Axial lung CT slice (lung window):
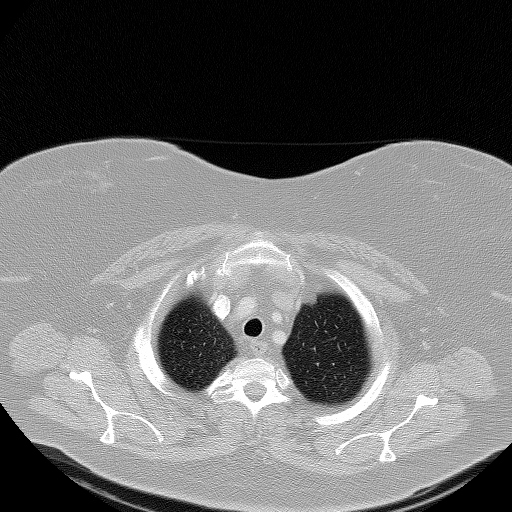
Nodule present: no